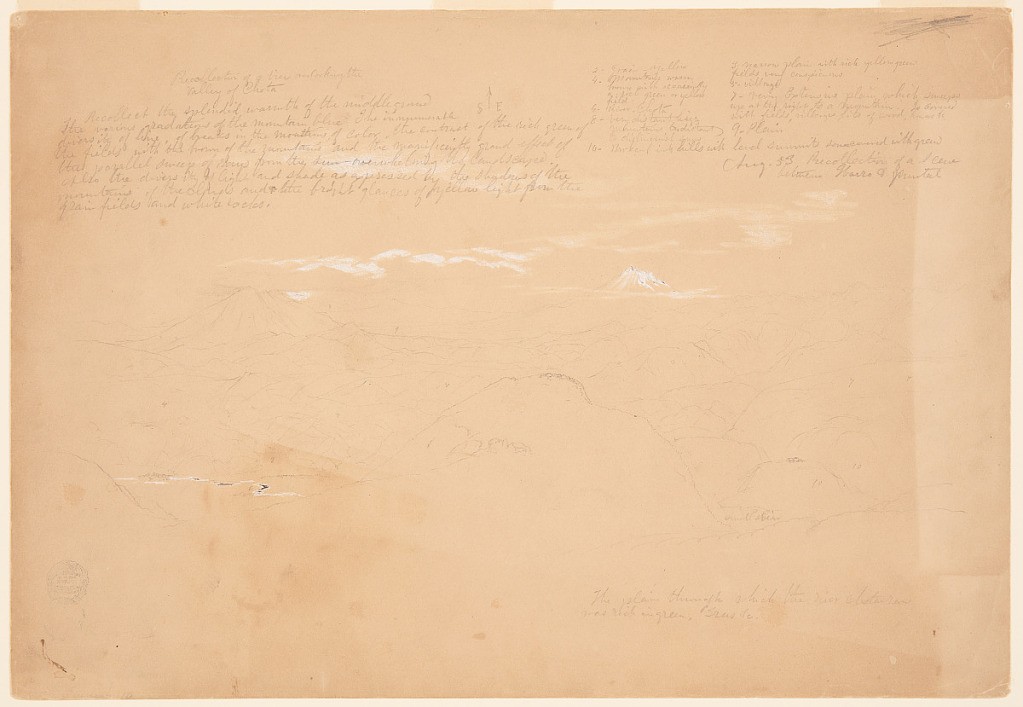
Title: Recollection of a View Overlooking the Valley of Chota, Ecuador
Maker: Frederic Edwin Church, American, 1826–1900
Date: August 26-29, 1853
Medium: Graphite, white gouache, and oxidized white gouache on tan wove paper
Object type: Drawing
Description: Landscape sketch showing a view of the Valley of Chota and the mountainous landscape of Ecuador from an elevated point in or near the valley, which is north of Quito. A nearby ridge stretches horiztonally across the foreground, with large, rounded prominence visible at center. In the middle distance at left, the Mira or Chota River is shown winding its way across the valley floor, highlighed in white gouache. In the middle distance at right, a house is visible atop a small hill within extensively mountainous terrain, which recedes into the background. At left, an immense, serrated peak is visible with another snow-capped peak shown in the background at right. The mountain at left may be Cayambe while that at right may be Imbabura (or, the leftmost mountain is Imbabura and the right is Cotacachi). Hazy clouds stretch across the sky above.